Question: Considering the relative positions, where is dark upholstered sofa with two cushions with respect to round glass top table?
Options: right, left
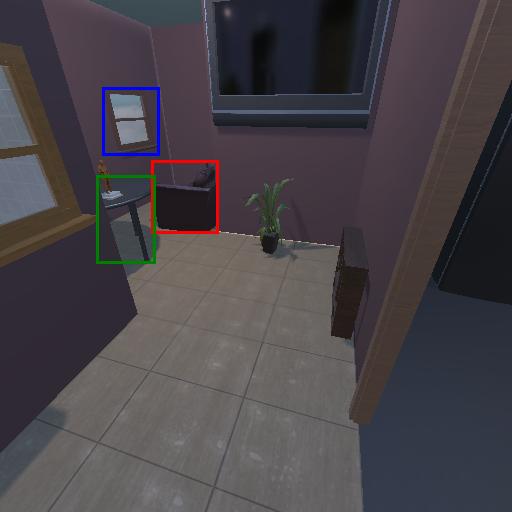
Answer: right